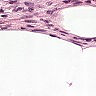
Metastatic tissue present: no